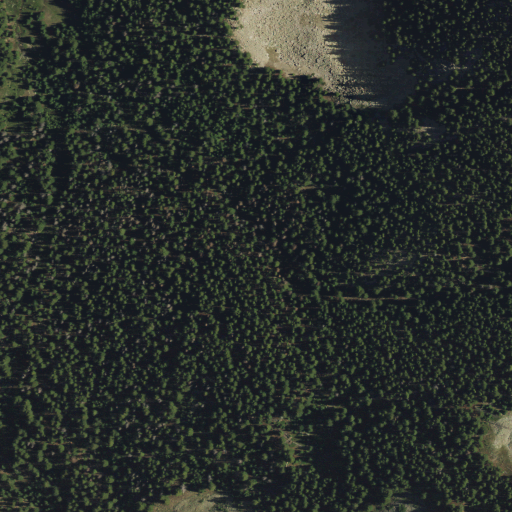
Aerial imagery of valley in New Mexico named Virgin Canyon containing evergreen forest and shrub